Aerial crown-view tile of a tropical tree (Barro Colorado Island, Panama), acquired 20240813:
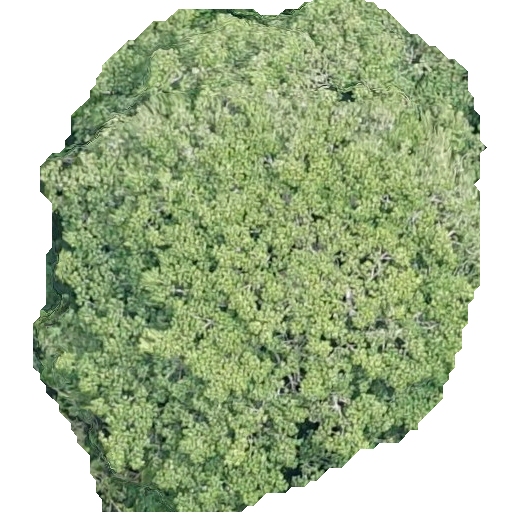
Species: Sterculia apetala
GBIF accepted scientific name: Sterculia apetala
Crown area: 283.553 m²